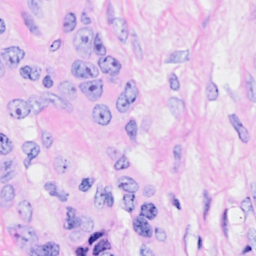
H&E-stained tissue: Breast